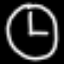
Label: clock